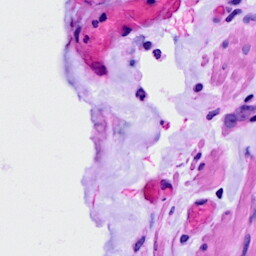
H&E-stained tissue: Ovarian